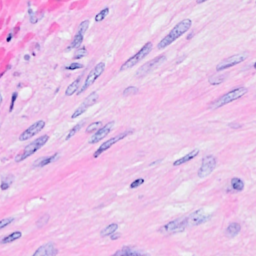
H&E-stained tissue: Breast